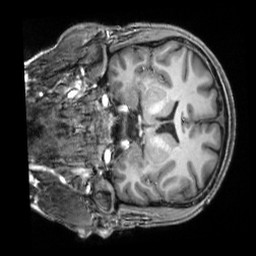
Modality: T1w
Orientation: coronal
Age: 36
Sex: male
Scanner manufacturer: siemens
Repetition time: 2.3 s
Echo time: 0.00229 s